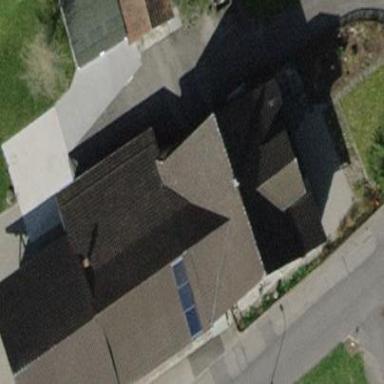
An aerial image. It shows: Simple and straightforward house.